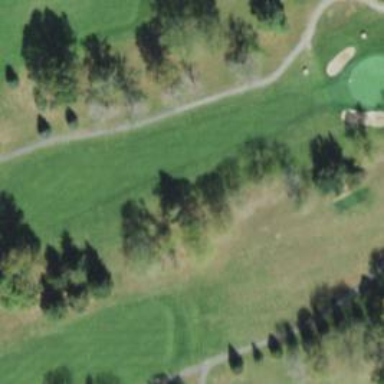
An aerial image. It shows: Golf hole.